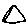
Label: triangle